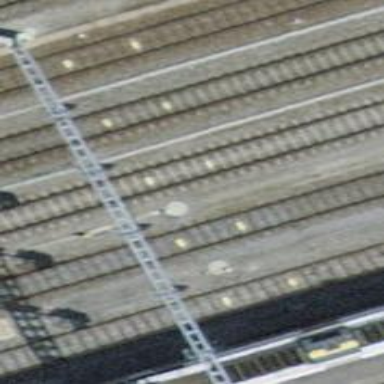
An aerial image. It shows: Railway signal.